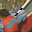
Label: 9